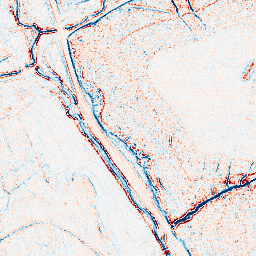
Category: edge_preserving
Decomposition family: anisotropic_diffusion
Decomposition parameters: iterations: 5
kappa: 50
gamma: 0.1
Upsampling method: sinc_hamming
Upsampling parameters: scale: 2
kernel_size: 4
Upsampling scale: 2